Question: I'm having trouble figuring out where would I place the function to get my jquery back in working order.I am new to working with jquery code as well so i do not know where to begin so step by step would help me understand where to actually place the code.
Firebug points out that there may be conflicting code on the site. The "select state" drop down menu does not work because the javascript is voided.
<URL>

Stacked Jquery:
'''
e()chosen...=0.9.11 (line 9)
e()chosen...=0.9.11 (line 9)
e()chosen...=0.9.11 (line 9)
e(e=select#billing_state.state_select, t=undefined)chosen...=0.9.11 (line 9)
(?)()chosen...=2.0.14 (line 9)
e(r=0)chosen...=0.9.11 (line 9)
a(e=Object[select#billing_state.state_select, select#shipping_state.state_select], n=function(), r=undefined)jquery.min.js (line 2)
a(e=function(), t=undefined)jquery.min.js (line 2)
e(n=undefined)chosen...=0.9.11 (line 9)
(?)(e=function())chosen...=2.0.14 (line 1)
a(t=[Document /products-page/checkout/, [function()]])jquery.min.js (line 2)
a(e=Document /products-page/checkout/, t=[Document /products-page/checkout/, [function()]])jquery.min.js (line 2)
a(e=undefined)jquery.min.js (line 2)
a()jquery.min.js (line 2)
'''
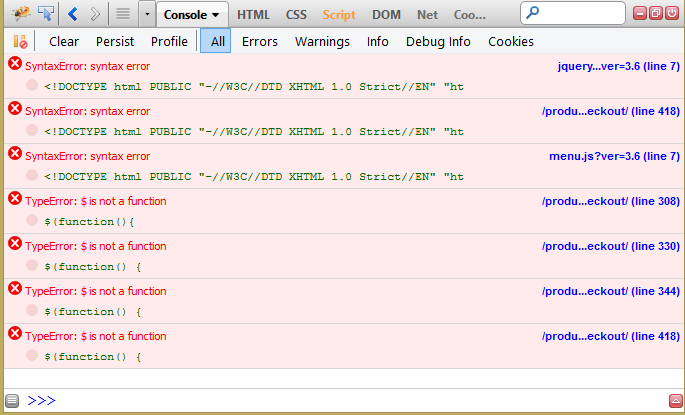
Answer: By using jQuery you would be (by default) using a dollar sign to declare jQuery statements, '$('#id').val();'.
However jQuery is not the only JavaScript library that does this.
By saying you are trying to get your "" I assume you have been using it successfully until recently. This may have been caused by adding a new JavaScript Library that also uses a dollar sign for its statements.
To prevent this you are correct in using the 'noConflict()' method, however it does not require a 'try...catch' block.
The 'noConflict()' method can added a couple of places:
1) After you have declared/used the jQuery Library:
'<script src="jquery.js"></script>'
'''
<script>
$.noConflict();
// Code that uses other library's $ can follow here.
</script>
'''
2) You can place it at the very end of your jQuery Library by adding 'jQuery.noConflict();' as the very last line
that when you use 'noConflict()' any jQuery statements afterwards will have to be declared using the 'jQuery' prefix instead of the dollar sign.
Additional information can be found on the <URL>
Regards,
Grant